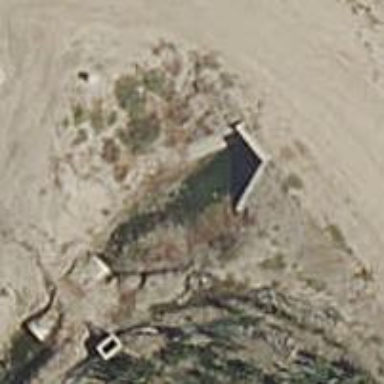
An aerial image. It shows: Tunnel passing over ditch.